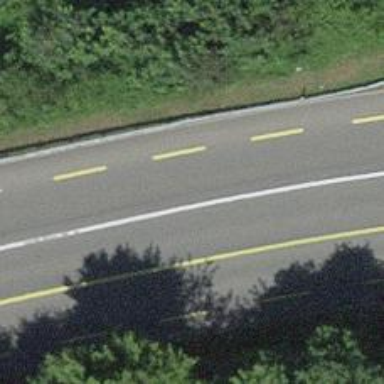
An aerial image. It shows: Primary highway with dedicated lane for cyclists.